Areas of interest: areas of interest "Cultural Palace"
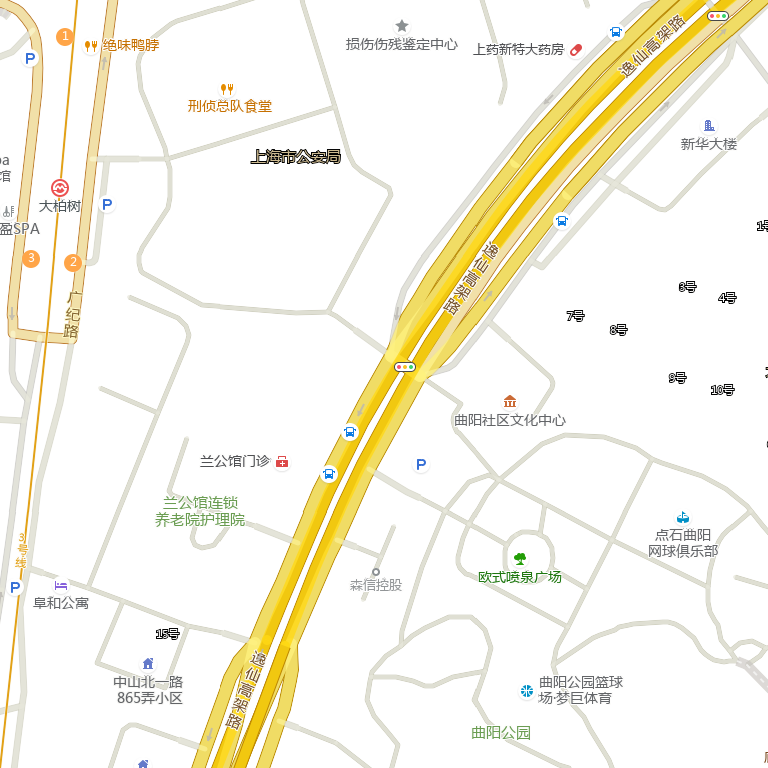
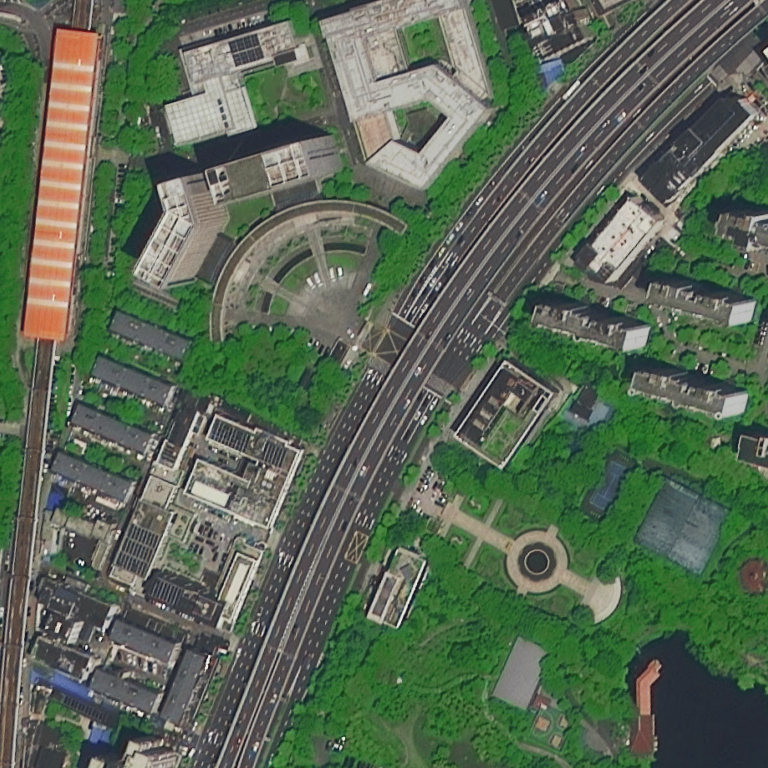